Question: Is it possible to add new column to Attachment control in TFS?
Default columns are "Name", "Size", "Date Attached" and "Comments".

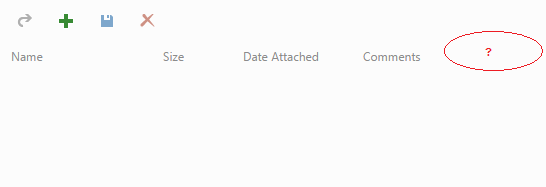
Answer: It is not possible to customise the columns.